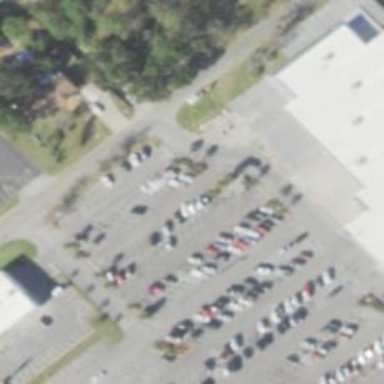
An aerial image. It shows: Parking space.